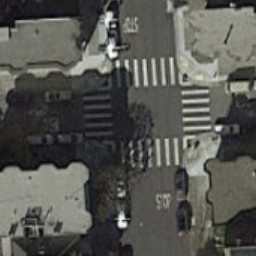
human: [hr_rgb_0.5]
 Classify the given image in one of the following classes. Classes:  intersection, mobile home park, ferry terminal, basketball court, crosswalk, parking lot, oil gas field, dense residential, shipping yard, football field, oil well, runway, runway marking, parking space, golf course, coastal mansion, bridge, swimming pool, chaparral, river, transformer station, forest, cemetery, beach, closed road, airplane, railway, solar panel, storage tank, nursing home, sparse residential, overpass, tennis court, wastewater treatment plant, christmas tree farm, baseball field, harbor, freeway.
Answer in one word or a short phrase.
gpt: crosswalk